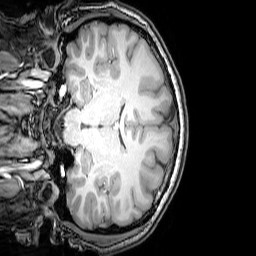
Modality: T1w
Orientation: coronal
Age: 23
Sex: male
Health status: healthy
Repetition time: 0.081 s
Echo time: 0.037 s